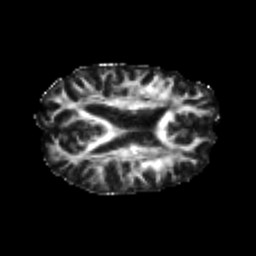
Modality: FA
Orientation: axial
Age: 25
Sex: male
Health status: healthy
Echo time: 0.074 s